Question: I have an app structure that includes 'UITableViews' as shown below. The project is a Core Data app with two entities, and about a dozen attributes.
In the subdetail, there are some 'UIPickers'. When the picker items are selected, the change is reflected in the core data model, and in the Root VC. The change is not reflected in the sub detail view itself, nor in the detail view.
I am pushing and popping each VC, passing the entity value between each VC. I go from A to B to C and back.
I will update the question with code snippets if requested.
Thanks

I have been trying to figure what's happening here for two days, and think it's time to ask for help.
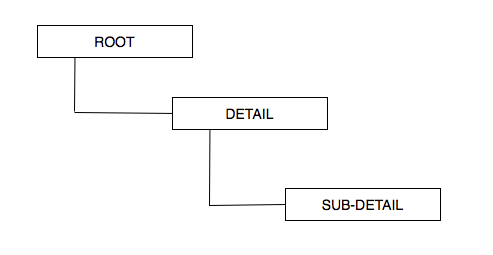
Answer: Without seeing your code, I can only guess, but this is what I think is happening. Your rootViewController is properly listening for changes to the coreData model. You are either directly listening for 'NSManagedObjectContextObjectsDidChangeNotification' or have implemented the 'NSFetchedResultsControllerDelegate'. Or more likely, you are properly performing a fetch in 'viewWillAppear' in the rootViewController. However, it is likely that you are not doing any of these things in the Detail or Sub-Detail viewControllers.
1. Call performFetch and [tableView reloadData] in the Detail and Sub-Detail viewWillAppear so that they will refresh the data from coreData.
2. It is even better to implement NSFetchedResultsControllerDelegate so that changes to the coreData model are automagically reflected in the UITableView.